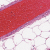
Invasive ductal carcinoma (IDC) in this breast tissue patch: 0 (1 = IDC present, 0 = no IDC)